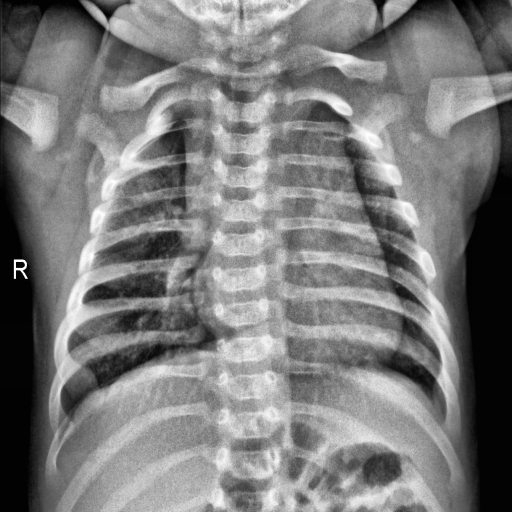
Finding: NORMAL